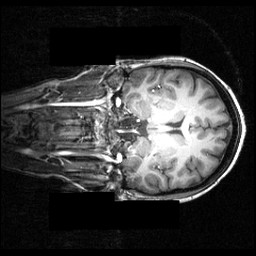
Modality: T1w
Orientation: coronal
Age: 28
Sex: female
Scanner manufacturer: siemens
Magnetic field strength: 3.951 T
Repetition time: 1.5 s
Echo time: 0.00335 s